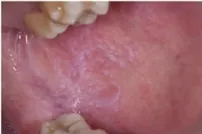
Irregular pink to purplish flat-topped papules and plaques with hyperpigmentation on the palms and dorsum of the hands and soles of the feet (G-L). Symmetrical papular white streaks with mild erosions and congestion on the oral mucosa and the inside of the upper and lower lips, and reticular white streaks consistent with Wickham's streaks could be seen on the ventral part of the tongue and lips bilaterally.
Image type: pathology (h&e)